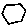
Label: hexagon